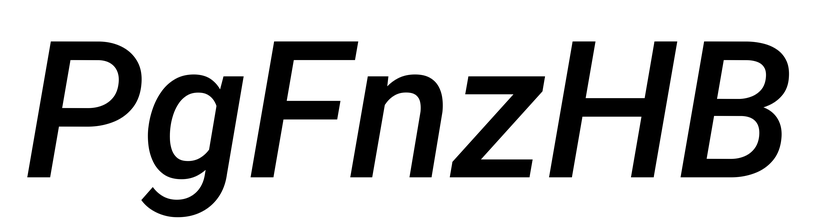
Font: Roboto-Italic_Medium_Italic